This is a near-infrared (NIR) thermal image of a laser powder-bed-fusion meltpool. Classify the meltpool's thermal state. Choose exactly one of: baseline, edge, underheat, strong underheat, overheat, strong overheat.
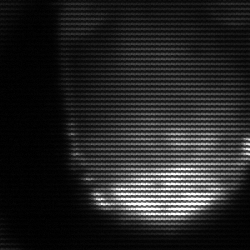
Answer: edge